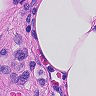
Metastatic tissue present: no